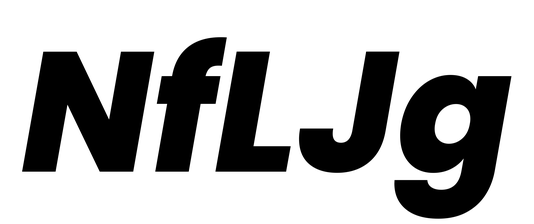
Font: Poppins-ExtraBoldItalic